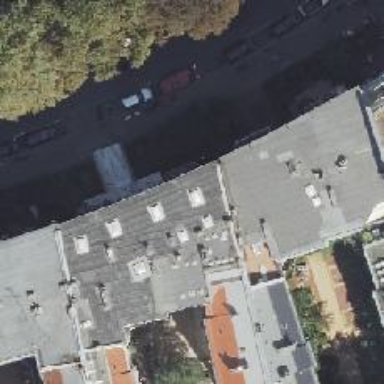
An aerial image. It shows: Kindergarten.